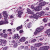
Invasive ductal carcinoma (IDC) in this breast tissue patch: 0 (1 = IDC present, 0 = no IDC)